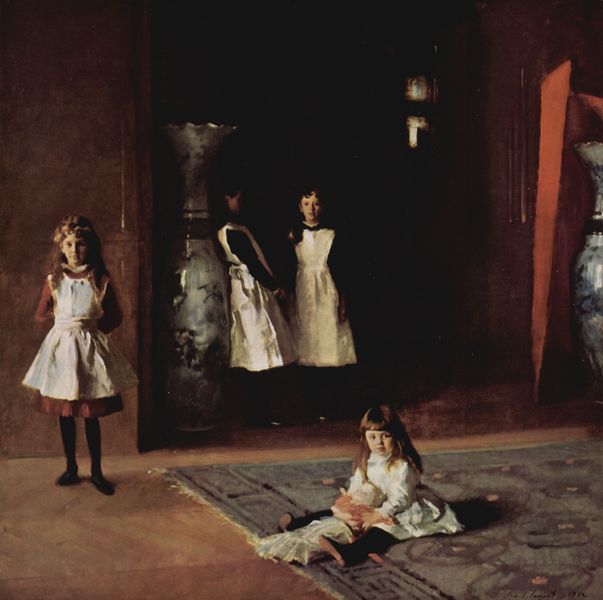
Titel: Die Töchter Boit
Künstler: John Singer Sargent
Standort: Boston (Massachusetts)
Institution: Museum of Fine Arts
Schlagwörter: dunkel, fuß, gemälde, hand, schatten, weiß, gelb, grün, mädchen, ocker, sitzen, braun, fenster, frisur, grau, haar, hell, kleid, kleider, lampe, licht, marmor, mund, nase, orange, raum, schwarz, tür, zimmer, rot, malerei, muster, rock, teppich, blond, wand, augen, diener, kleidung, lang, stehen, bildnis, gruppenbildnis, hände, innenraum, boden, auge, fransen, haare, interieur, sitzend, stehend, familienbildnis, innen, kind, england, locken, rosa, kinder, kreis, vase, schürze, spanien, magd, wohnzimmer, zwei, beobachten, parkett, schuhe, schule, zöpfe, schürzen, salon, spielen, monet, um 1900, dienstmädchen, vasen, durchgang, menzel, quaste, strumpf, betrachter, schwestern, spiel, vier, zusehen, strümpfe, stümpfe, spanisch, durchblick, porzellan, anschnitt, porträts, kreise, bürgertum, kittel, helm, stiefel, schwester, strümpfew, puppe, gekämmt, rotbraun, strumpfhose, siena, salonmalerei, strumpfhosen, dienerinnen, hofdame, spielzeug, quasten, mägde, franse, japanische, kindermädchen, bodenvase, schürtzen, keine möbel, zwei vasen, alma taddema, bodenvasen, infante, offenen haare, rote wand, schürzenkleid, standspielbeinstellung, tepichmuster, puupe, sithend, zwe